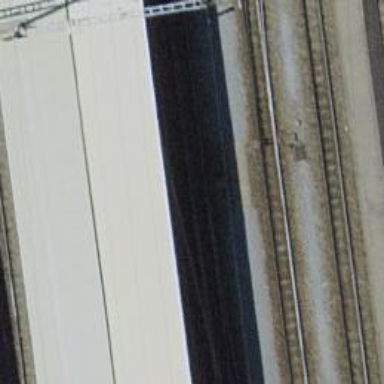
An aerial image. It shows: Railway switch.